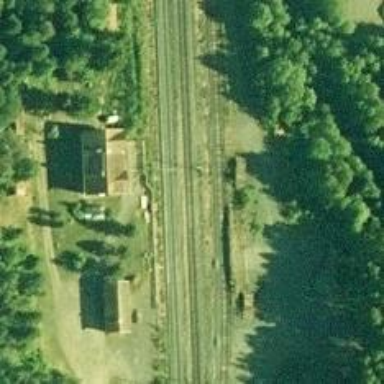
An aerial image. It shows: Site related to the railway.